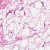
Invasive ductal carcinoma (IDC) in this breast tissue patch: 0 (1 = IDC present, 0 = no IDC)